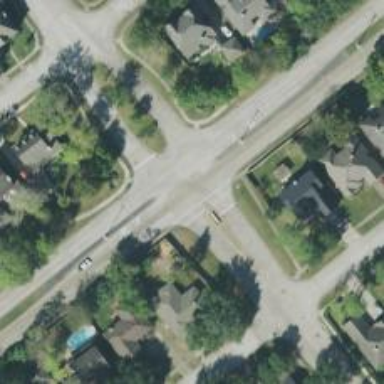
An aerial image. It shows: Tertiary road.